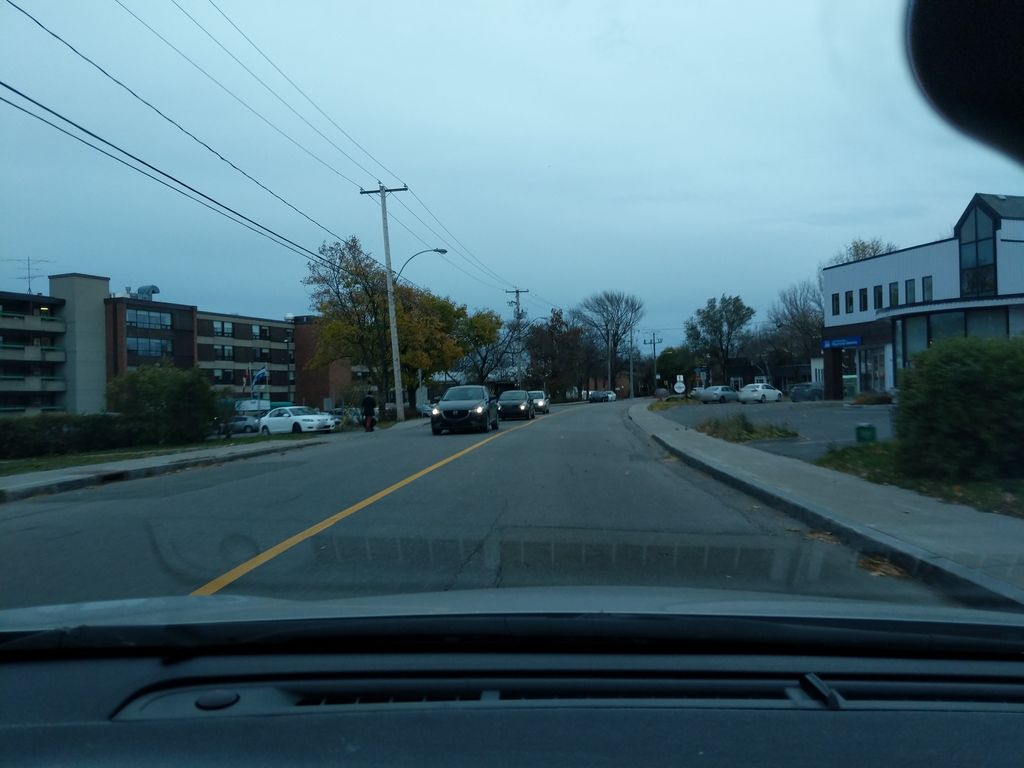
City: quebec_city